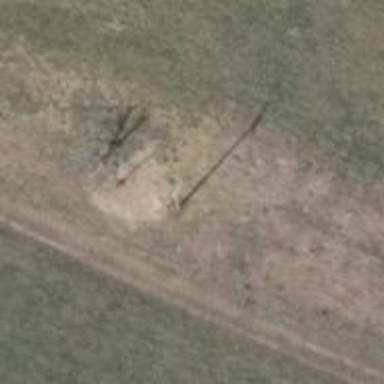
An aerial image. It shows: Power pole.